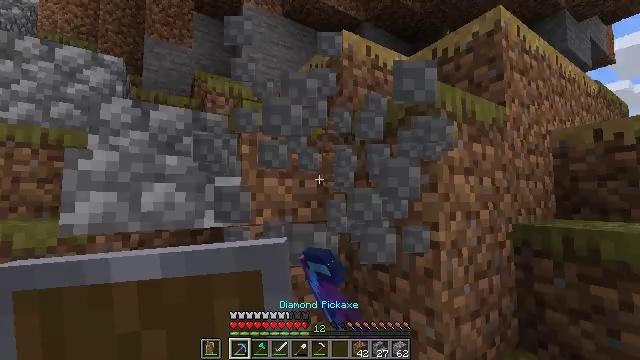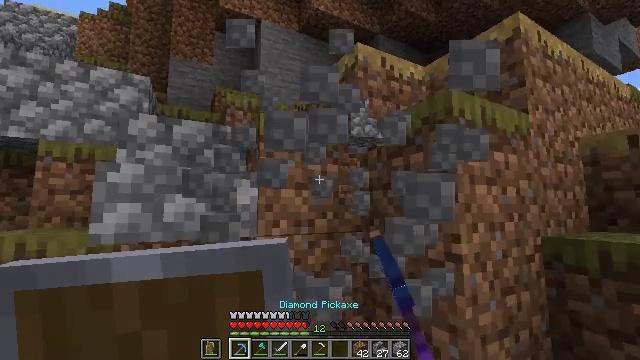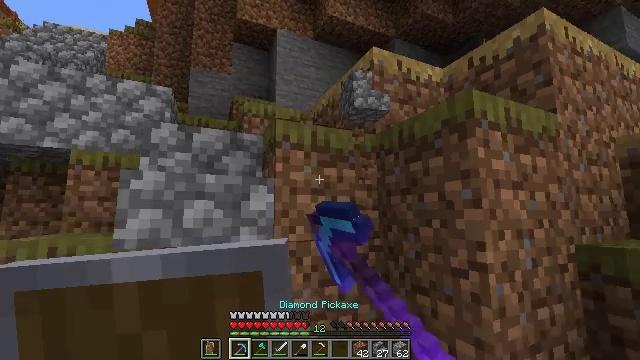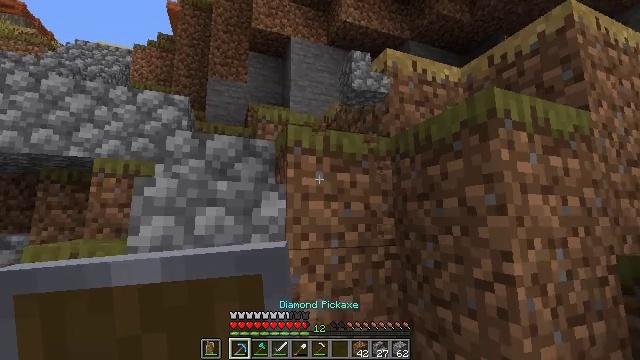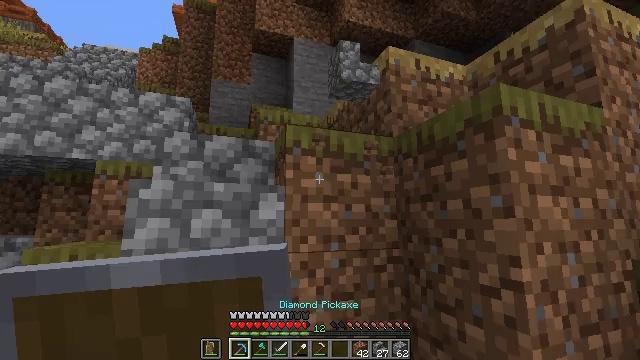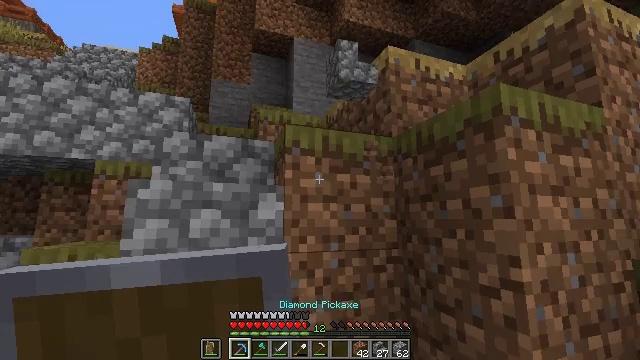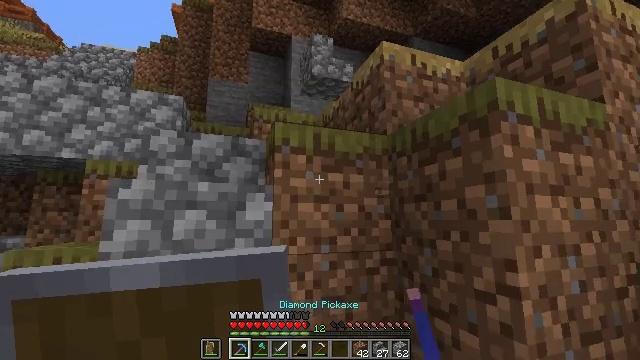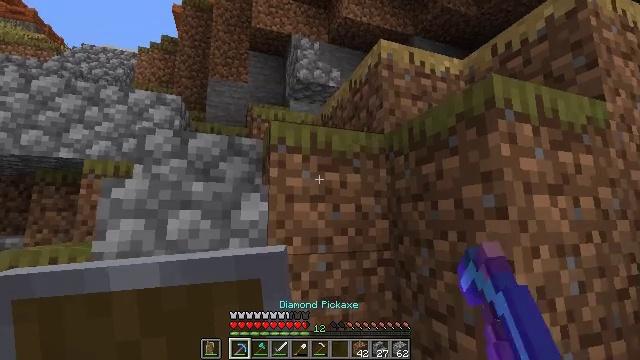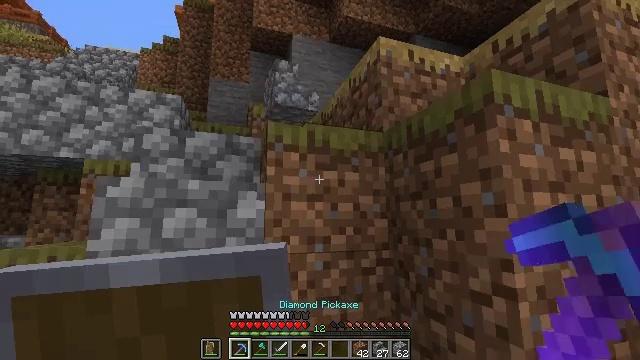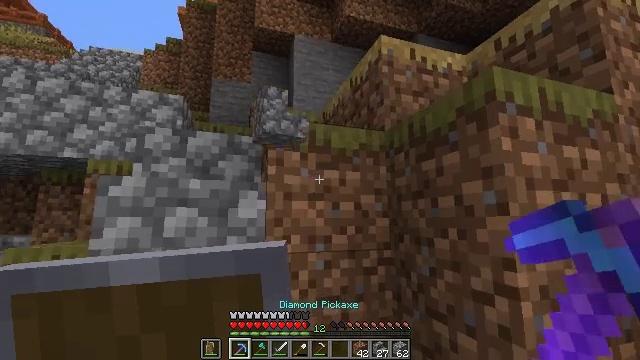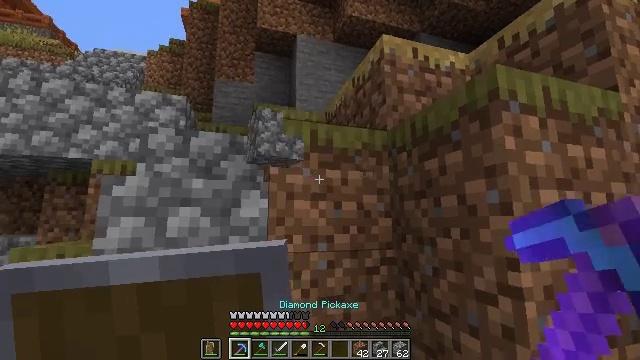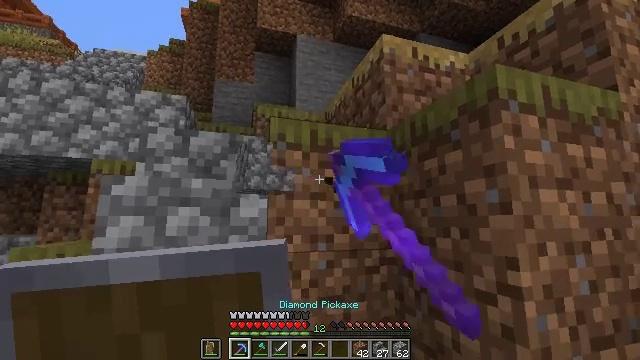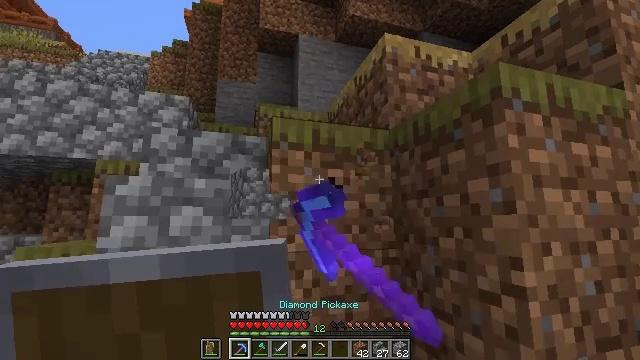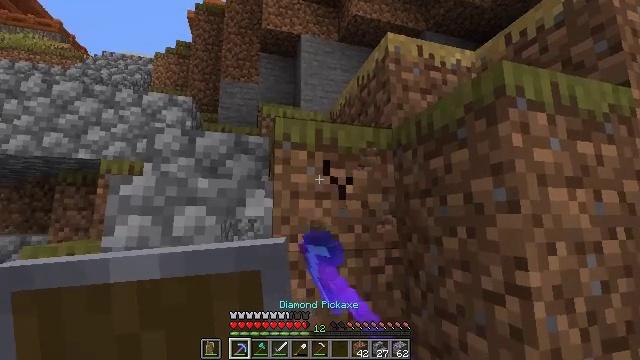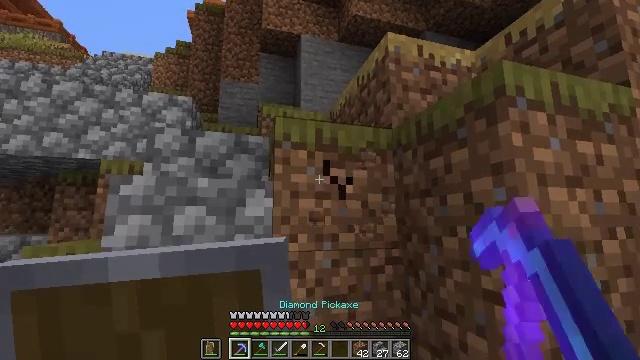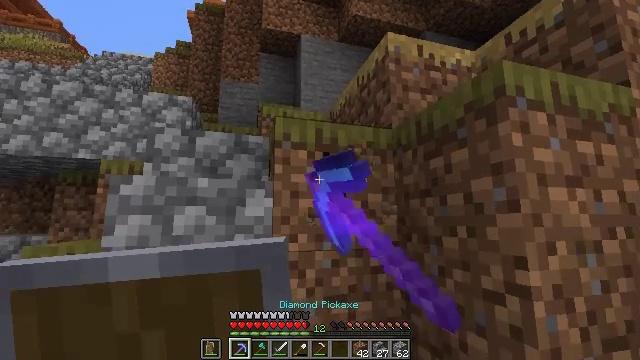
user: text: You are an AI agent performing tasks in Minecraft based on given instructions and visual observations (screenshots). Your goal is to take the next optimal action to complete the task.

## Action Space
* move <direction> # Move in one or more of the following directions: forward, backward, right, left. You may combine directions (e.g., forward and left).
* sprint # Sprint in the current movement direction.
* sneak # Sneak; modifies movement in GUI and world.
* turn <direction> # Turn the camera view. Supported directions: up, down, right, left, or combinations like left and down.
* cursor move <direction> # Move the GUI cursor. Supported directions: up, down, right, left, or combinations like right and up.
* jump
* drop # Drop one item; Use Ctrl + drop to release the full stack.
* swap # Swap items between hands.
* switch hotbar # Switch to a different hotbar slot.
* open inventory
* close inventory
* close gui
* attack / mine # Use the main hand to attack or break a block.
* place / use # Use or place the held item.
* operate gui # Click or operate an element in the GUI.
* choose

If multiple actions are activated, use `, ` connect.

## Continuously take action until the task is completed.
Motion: motion action
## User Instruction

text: Dig up the grass block for dirt.
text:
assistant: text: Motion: sneak, turn left and up, attack / mine
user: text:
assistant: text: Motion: move forward, sneak, turn left and up
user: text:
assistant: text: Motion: move forward and move right, sneak, turn left and up
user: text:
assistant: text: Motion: move forward and move right, sneak, turn left
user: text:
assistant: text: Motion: move forward and move right, sneak
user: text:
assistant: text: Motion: move right, sneak
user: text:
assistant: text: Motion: sneak
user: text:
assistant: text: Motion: sneak
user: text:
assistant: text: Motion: sneak
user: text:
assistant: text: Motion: sneak, attack / mine
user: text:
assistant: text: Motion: sneak, attack / mine
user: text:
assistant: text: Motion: sneak, attack / mine
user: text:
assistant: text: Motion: sneak, attack / mine
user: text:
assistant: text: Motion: sneak, attack / mine
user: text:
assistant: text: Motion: sneak, attack / mine
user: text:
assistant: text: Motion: sneak, attack / mine
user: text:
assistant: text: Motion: sneak, attack / mine
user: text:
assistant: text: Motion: sneak
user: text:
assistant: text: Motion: sneak, attack / mine
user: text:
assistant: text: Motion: sneak, attack / mine
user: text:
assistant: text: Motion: sneak, attack / mine
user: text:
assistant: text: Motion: sneak, attack / mine
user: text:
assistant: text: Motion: sneak, attack / mine
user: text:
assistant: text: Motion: sneak, attack / mine
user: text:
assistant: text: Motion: sneak, attack / mine
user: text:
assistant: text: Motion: sneak, attack / mine
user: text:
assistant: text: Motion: sneak, attack / mine
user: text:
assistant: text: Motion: sneak, attack / mine
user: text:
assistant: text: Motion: sneak, attack / mine
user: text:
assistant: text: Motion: sneak, attack / mine